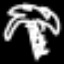
Label: palm tree